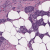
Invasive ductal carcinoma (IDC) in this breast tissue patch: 1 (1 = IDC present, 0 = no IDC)